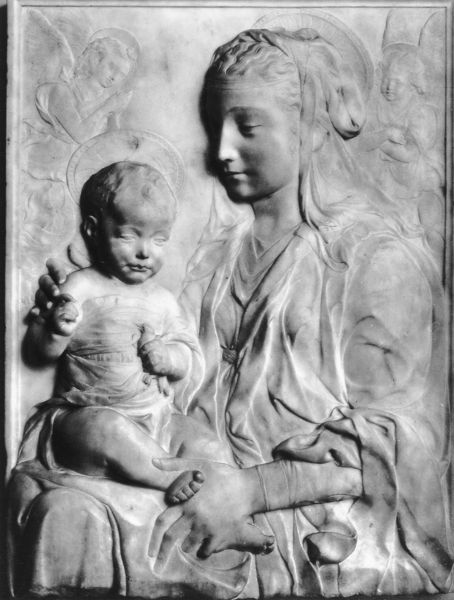
Titel: Madonna mit Kind
Künstler: Antonio Rosselino
Institution: Wien, Kunsthistorisches Museum
Schlagwörter: flügel, fuß, hand, sitzen, frau, licht, marmor, profil, tuch, hochformat, falten, stein, kirche, gewand, haare, kind, mutter, renaissance, engel, relief, baby, kopftuch, bildhauerei, schoß, foto, barfuss, schwarzweiß, gestus, heiligenschein, schattenwurf, nimbus, jesus, segnen, maria, madonna, aureole, jesuskind, vertrauen, halbrelief, glorien, halbrelieff